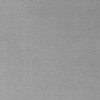
Label: dusty